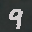
Label: 9